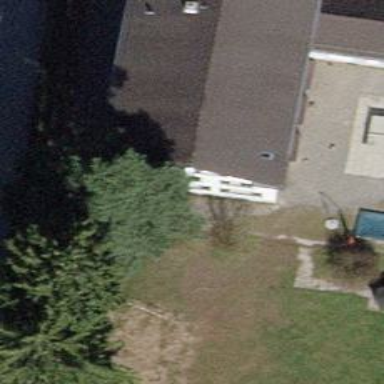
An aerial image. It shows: Kindergarten housed in school building.